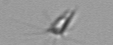
Label: Calciopappus